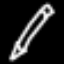
Label: pencil